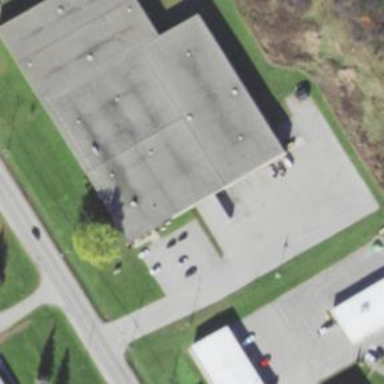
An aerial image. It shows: Industrial building.